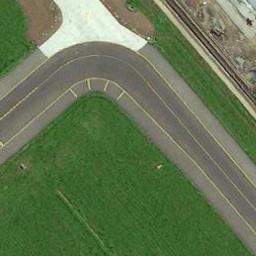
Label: runway